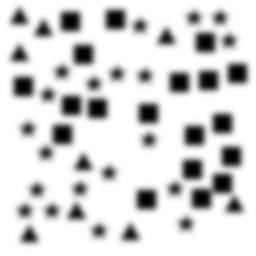
Squares: 19
Triangles: 9
Stars: 20
Total shapes: 48